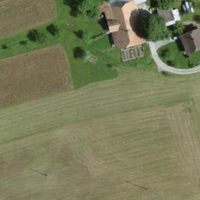
EUNIS habitat code: 52
Species observed at this site:
Populus tremula